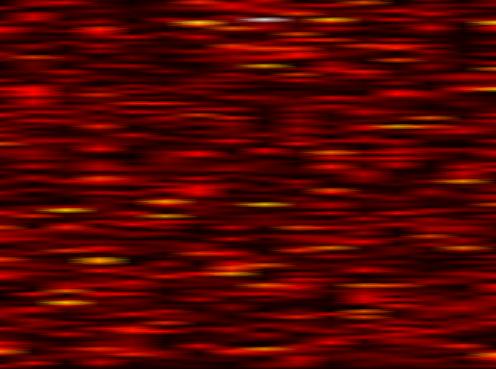
Label: WOLA